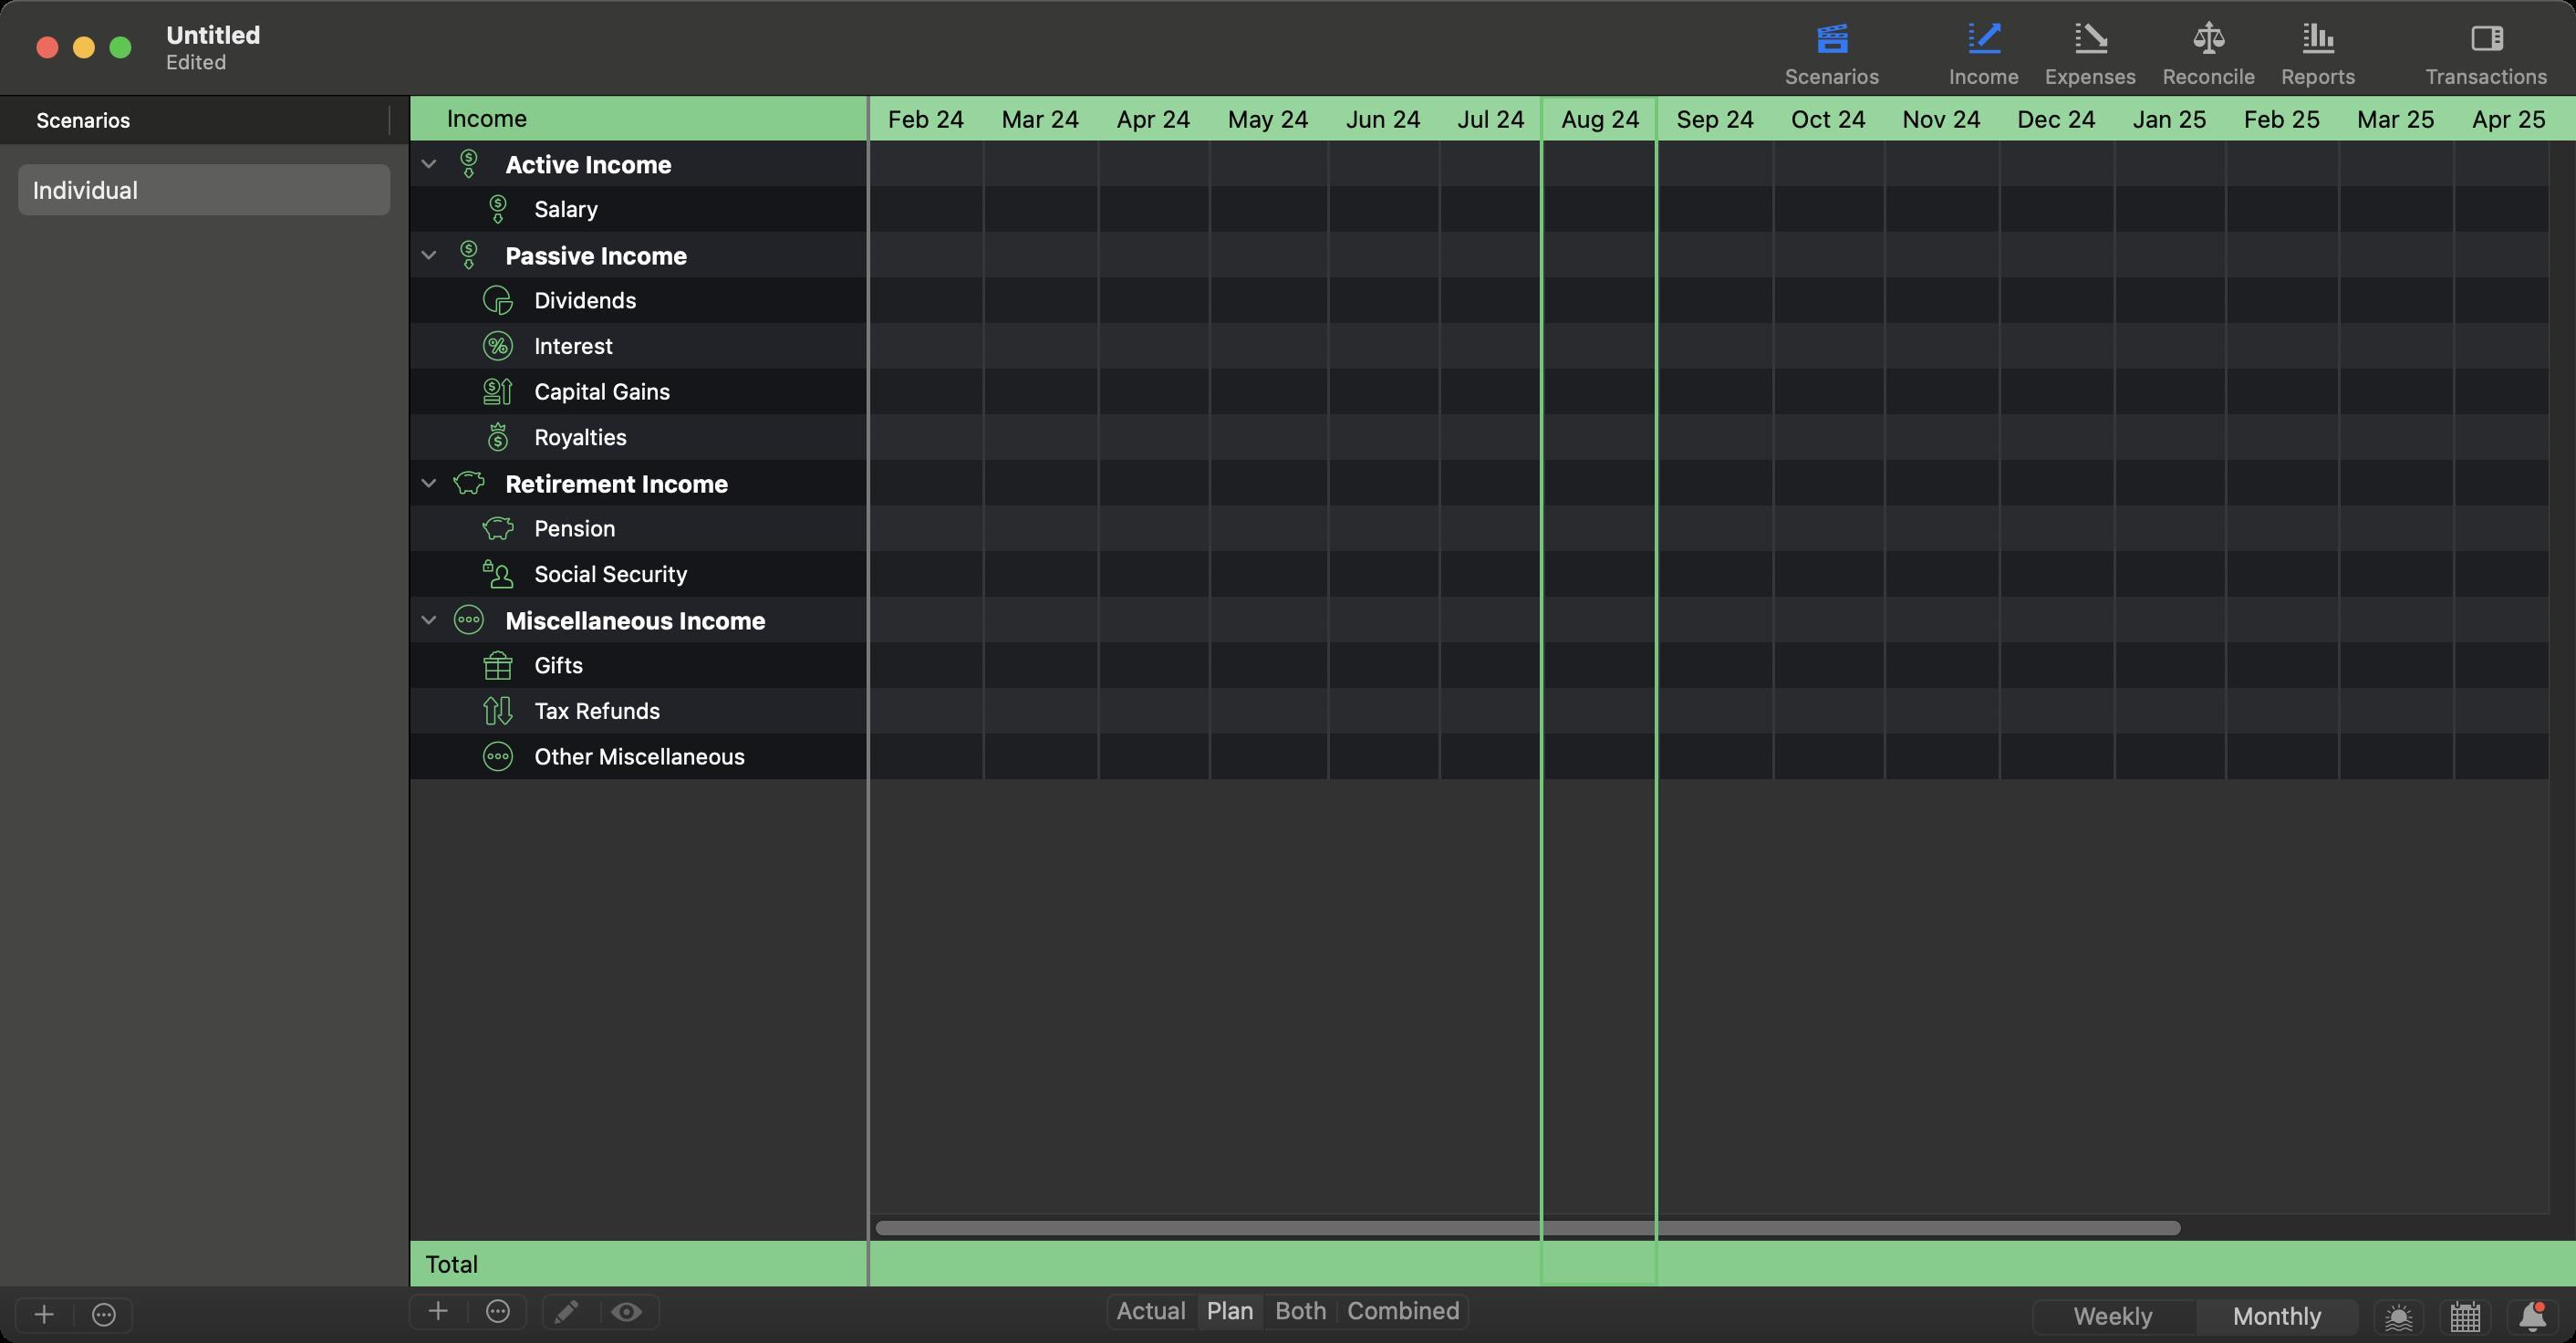
Accessibility tree:
{"name": "Untitled", "role": "AXWindow", "description": null, "role_description": "standard window", "value": null, "position": "316.00;214.00", "size": "1412;736", "children": [{"name": null, "role": "AXGroup", "description": null, "role_description": "group", "value": null, "position": "0.00;705.00", "size": "1412;31", "children": [{"name": null, "role": "AXGroup", "description": null, "role_description": "group", "value": null, "position": "223.00;708.00", "size": "67;23", "children": [{"name": null, "role": "AXMenuButton", "description": "add", "role_description": "menu button", "value": null, "position": "223.00;708.00", "size": "34;23", "children": []}, {"name": null, "role": "AXMenuButton", "description": "action", "role_description": "menu button", "value": null, "position": "257.00;708.00", "size": "33;23", "children": []}]}, {"name": null, "role": "AXGroup", "description": null, "role_description": "group", "value": null, "position": "296.00;708.00", "size": "67;23", "children": [{"name": null, "role": "AXButton", "description": null, "role_description": "button", "value": null, "position": "296.00;708.00", "size": "34;23", "children": []}, {"name": null, "role": "AXButton", "description": null, "role_description": "button", "value": null, "position": "330.00;708.00", "size": "33;23", "children": []}]}, {"name": null, "role": "AXRadioGroup", "description": null, "role_description": "radio group", "value": "{\n    \"name\": null,\n    \"role\": \"AXRadioButton\",\n    \"description\": \"Plan\",\n    \"role_description\": \"radio button\",\n    \"value\": 1,\n    \"position\": \"656.50;708.00\",\n    \"size\": \"37;23\",\n    \"children\": []\n}", "position": "605.50;708.00", "size": "201;23", "children": [{"name": null, "role": "AXRadioButton", "description": "Actual", "role_description": "radio button", "value": 0, "position": "605.50;708.00", "size": "51;23", "children": []}, {"name": null, "role": "AXRadioButton", "description": "Plan", "role_description": "radio button", "value": 1, "position": "656.50;708.00", "size": "37;23", "children": []}, {"name": null, "role": "AXRadioButton", "description": "Both", "role_description": "radio button", "value": 0, "position": "693.50;708.00", "size": "40;23", "children": []}, {"name": null, "role": "AXRadioButton", "description": "Combined", "role_description": "radio button", "value": 0, "position": "733.50;708.00", "size": "73;23", "children": []}]}]}, {"name": null, "role": "AXGroup", "description": null, "role_description": "group", "value": null, "position": "7.00;710.00", "size": "67;23", "children": [{"name": null, "role": "AXMenuButton", "description": "add", "role_description": "menu button", "value": null, "position": "7.00;710.00", "size": "34;23", "children": []}, {"name": null, "role": "AXMenuButton", "description": "action", "role_description": "menu button", "value": null, "position": "41.00;710.00", "size": "33;23", "children": []}]}, {"name": null, "role": "AXRadioGroup", "description": null, "role_description": "radio group", "value": "{\n    \"name\": null,\n    \"role\": \"AXRadioButton\",\n    \"description\": \"Monthly\",\n    \"role_description\": \"radio button\",\n    \"value\": 1,\n    \"position\": \"1204.00;711.00\",\n    \"size\": \"90;23\",\n    \"children\": []\n}", "position": "1113.00;711.00", "size": "181;23", "children": [{"name": null, "role": "AXRadioButton", "description": "Weekly", "role_description": "radio button", "value": 0, "position": "1113.00;711.00", "size": "91;23", "children": []}, {"name": null, "role": "AXRadioButton", "description": "Monthly", "role_description": "radio button", "value": 1, "position": "1204.00;711.00", "size": "90;23", "children": []}]}, {"name": "", "role": "AXButton", "description": null, "role_description": "button", "value": null, "position": "1300.00;711.00", "size": "30;23", "children": []}, {"name": "", "role": "AXButton", "description": null, "role_description": "button", "value": null, "position": "1336.00;711.00", "size": "31;23", "children": []}, {"name": "", "role": "AXButton", "description": null, "role_description": "button", "value": null, "position": "1373.00;711.00", "size": "31;23", "children": []}, {"name": null, "role": "AXSplitGroup", "description": null, "role_description": "split group", "value": null, "position": "0.00;52.00", "size": "1412;653", "children": [{"name": null, "role": "AXScrollArea", "description": null, "role_description": "scroll area", "value": null, "position": "0.00;52.00", "size": "224;653", "children": [{"name": null, "role": "AXTable", "description": null, "role_description": "table", "value": null, "position": "0.00;80.00", "size": "224;625", "children": [{"name": null, "role": "AXRow", "description": null, "role_description": "table row", "value": null, "position": "0.00;90.00", "size": "224;28", "children": [{"name": null, "role": "AXCell", "description": null, "role_description": "cell", "value": null, "position": "16.00;90.00", "size": "192;28", "children": [{"name": null, "role": "AXTextField", "description": null, "role_description": "text field", "value": "Individual", "position": "16.00;96.00", "size": "194;16", "children": []}]}]}, {"name": null, "role": "AXColumn", "description": null, "role_description": "column", "value": null, "position": "10.00;80.00", "size": "204;625", "children": []}, {"name": null, "role": "AXGroup", "description": null, "role_description": "group", "value": null, "position": "0.00;52.00", "size": "224;28", "children": [{"name": "Scenarios", "role": "AXButton", "description": null, "role_description": "sort button", "value": null, "position": "10.00;52.00", "size": "204;28", "children": []}]}]}]}, {"name": null, "role": "AXSplitter", "description": null, "role_description": "splitter", "value": 224.0, "position": "224.00;52.00", "size": "1;653", "children": []}, {"name": null, "role": "AXScrollArea", "description": null, "role_description": "scroll area", "value": null, "position": "477.00;52.00", "size": "935;25", "children": [{"name": null, "role": "AXTable", "description": null, "role_description": "table", "value": null, "position": "477.00;52.00", "size": "1174;25", "children": [{"name": null, "role": "AXRow", "description": null, "role_description": "table row", "value": null, "position": "477.00;52.00", "size": "1174;25", "children": [{"name": null, "role": "AXCell", "description": null, "role_description": "cell", "value": null, "position": "477.00;52.00", "size": "1174;25", "children": []}]}, {"name": null, "role": "AXColumn", "description": null, "role_description": "column", "value": null, "position": "477.00;52.00", "size": "1174;25", "children": []}]}]}, {"name": null, "role": "AXScrollArea", "description": null, "role_description": "scroll area", "value": null, "position": "477.00;680.00", "size": "935;25", "children": [{"name": null, "role": "AXTable", "description": null, "role_description": "table", "value": null, "position": "477.00;680.00", "size": "1174;25", "children": [{"name": null, "role": "AXRow", "description": null, "role_description": "table row", "value": null, "position": "477.00;680.00", "size": "1174;25", "children": [{"name": null, "role": "AXCell", "description": null, "role_description": "cell", "value": null, "position": "477.00;680.00", "size": "1174;25", "children": []}]}, {"name": null, "role": "AXColumn", "description": null, "role_description": "column", "value": null, "position": "477.00;680.00", "size": "1174;25", "children": []}]}]}, {"name": null, "role": "AXScrollArea", "description": null, "role_description": "scroll area", "value": null, "position": "477.00;77.00", "size": "935;603", "children": [{"name": null, "role": "AXTable", "description": null, "role_description": "table", "value": null, "position": "477.00;77.00", "size": "1174;588", "children": [{"name": null, "role": "AXRow", "description": null, "role_description": "table row", "value": null, "position": "477.00;77.00", "size": "1174;25", "children": [{"name": null, "role": "AXCell", "description": null, "role_description": "cell", "value": null, "position": "477.00;77.00", "size": "1174;25", "children": []}]}, {"name": null, "role": "AXRow", "description": null, "role_description": "table row", "value": null, "position": "477.00;102.00", "size": "1174;25", "children": [{"name": null, "role": "AXCell", "description": null, "role_description": "cell", "value": null, "position": "477.00;102.00", "size": "1174;25", "children": []}]}, {"name": null, "role": "AXRow", "description": null, "role_description": "table row", "value": null, "position": "477.00;127.00", "size": "1174;25", "children": [{"name": null, "role": "AXCell", "description": null, "role_description": "cell", "value": null, "position": "477.00;127.00", "size": "1174;25", "children": []}]}, {"name": null, "role": "AXRow", "description": null, "role_description": "table row", "value": null, "position": "477.00;152.00", "size": "1174;25", "children": [{"name": null, "role": "AXCell", "description": null, "role_description": "cell", "value": null, "position": "477.00;152.00", "size": "1174;25", "children": []}]}, {"name": null, "role": "AXRow", "description": null, "role_description": "table row", "value": null, "position": "477.00;177.00", "size": "1174;25", "children": [{"name": null, "role": "AXCell", "description": null, "role_description": "cell", "value": null, "position": "477.00;177.00", "size": "1174;25", "children": []}]}, {"name": null, "role": "AXRow", "description": null, "role_description": "table row", "value": null, "position": "477.00;202.00", "size": "1174;25", "children": [{"name": null, "role": "AXCell", "description": null, "role_description": "cell", "value": null, "position": "477.00;202.00", "size": "1174;25", "children": []}]}, {"name": null, "role": "AXRow", "description": null, "role_description": "table row", "value": null, "position": "477.00;227.00", "size": "1174;25", "children": [{"name": null, "role": "AXCell", "description": null, "role_description": "cell", "value": null, "position": "477.00;227.00", "size": "1174;25", "children": []}]}, {"name": null, "role": "AXRow", "description": null, "role_description": "table row", "value": null, "position": "477.00;252.00", "size": "1174;25", "children": [{"name": null, "role": "AXCell", "description": null, "role_description": "cell", "value": null, "position": "477.00;252.00", "size": "1174;25", "children": []}]}, {"name": null, "role": "AXRow", "description": null, "role_description": "table row", "value": null, "position": "477.00;277.00", "size": "1174;25", "children": [{"name": null, "role": "AXCell", "description": null, "role_description": "cell", "value": null, "position": "477.00;277.00", "size": "1174;25", "children": []}]}, {"name": null, "role": "AXRow", "description": null, "role_description": "table row", "value": null, "position": "477.00;302.00", "size": "1174;25", "children": [{"name": null, "role": "AXCell", "description": null, "role_description": "cell", "value": null, "position": "477.00;302.00", "size": "1174;25", "children": []}]}, {"name": null, "role": "AXRow", "description": null, "role_description": "table row", "value": null, "position": "477.00;327.00", "size": "1174;25", "children": [{"name": null, "role": "AXCell", "description": null, "role_description": "cell", "value": null, "position": "477.00;327.00", "size": "1174;25", "children": []}]}, {"name": null, "role": "AXRow", "description": null, "role_description": "table row", "value": null, "position": "477.00;352.00", "size": "1174;25", "children": [{"name": null, "role": "AXCell", "description": null, "role_description": "cell", "value": null, "position": "477.00;352.00", "size": "1174;25", "children": []}]}, {"name": null, "role": "AXRow", "description": null, "role_description": "table row", "value": null, "position": "477.00;377.00", "size": "1174;25", "children": [{"name": null, "role": "AXCell", "description": null, "role_description": "cell", "value": null, "position": "477.00;377.00", "size": "1174;25", "children": []}]}, {"name": null, "role": "AXRow", "description": null, "role_description": "table row", "value": null, "position": "477.00;402.00", "size": "1174;25", "children": [{"name": null, "role": "AXCell", "description": null, "role_description": "cell", "value": null, "position": "477.00;402.00", "size": "1174;25", "children": []}]}, {"name": null, "role": "AXColumn", "description": null, "role_description": "column", "value": null, "position": "477.00;77.00", "size": "1174;588", "children": []}]}, {"name": null, "role": "AXScrollBar", "description": null, "role_description": "scroll bar", "value": 0.0, "position": "477.00;665.00", "size": "920;15", "children": [{"name": null, "role": "AXValueIndicator", "description": null, "role_description": "value indicator", "value": 0.0, "position": "479.00;665.00", "size": "718;15", "children": []}, {"name": null, "role": "AXButton", "description": null, "role_description": "increment arrow button", "value": null, "position": "477.00;665.00", "size": "0;0", "children": []}, {"name": null, "role": "AXButton", "description": null, "role_description": "decrement arrow button", "value": null, "position": "477.00;665.00", "size": "0;0", "children": []}, {"name": null, "role": "AXButton", "description": null, "role_description": "increment page button", "value": null, "position": "1197.00;665.00", "size": "200;15", "children": []}, {"name": null, "role": "AXButton", "description": null, "role_description": "decrement page button", "value": null, "position": "477.00;665.00", "size": "2;15", "children": []}]}, {"name": null, "role": "AXScrollBar", "description": null, "role_description": "scroll bar", "value": 0.0, "position": "1397.00;77.00", "size": "15;588", "children": []}]}, {"name": null, "role": "AXScrollArea", "description": null, "role_description": "scroll area", "value": null, "position": "225.00;77.00", "size": "250;603", "children": [{"name": null, "role": "AXTable", "description": null, "role_description": "table", "value": null, "position": "225.00;77.00", "size": "250;603", "children": [{"name": null, "role": "AXRow", "description": null, "role_description": "table row", "value": null, "position": "225.00;77.00", "size": "250;25", "children": [{"name": null, "role": "AXCell", "description": null, "role_description": "cell", "value": null, "position": "225.00;77.00", "size": "250;25", "children": [{"name": null, "role": "AXDisclosureTriangle", "description": null, "role_description": "disclosure triangle", "value": 1, "position": "229.00;77.00", "size": "13;25", "children": []}]}]}, {"name": null, "role": "AXRow", "description": null, "role_description": "table row", "value": null, "position": "225.00;102.00", "size": "250;25", "children": [{"name": null, "role": "AXCell", "description": null, "role_description": "cell", "value": null, "position": "225.00;102.00", "size": "250;25", "children": []}]}, {"name": null, "role": "AXRow", "description": null, "role_description": "table row", "value": null, "position": "225.00;127.00", "size": "250;25", "children": [{"name": null, "role": "AXCell", "description": null, "role_description": "cell", "value": null, "position": "225.00;127.00", "size": "250;25", "children": [{"name": null, "role": "AXDisclosureTriangle", "description": null, "role_description": "disclosure triangle", "value": 1, "position": "229.00;127.00", "size": "13;25", "children": []}]}]}, {"name": null, "role": "AXRow", "description": null, "role_description": "table row", "value": null, "position": "225.00;152.00", "size": "250;25", "children": [{"name": null, "role": "AXCell", "description": null, "role_description": "cell", "value": null, "position": "225.00;152.00", "size": "250;25", "children": []}]}, {"name": null, "role": "AXRow", "description": null, "role_description": "table row", "value": null, "position": "225.00;177.00", "size": "250;25", "children": [{"name": null, "role": "AXCell", "description": null, "role_description": "cell", "value": null, "position": "225.00;177.00", "size": "250;25", "children": []}]}, {"name": null, "role": "AXRow", "description": null, "role_description": "table row", "value": null, "position": "225.00;202.00", "size": "250;25", "children": [{"name": null, "role": "AXCell", "description": null, "role_description": "cell", "value": null, "position": "225.00;202.00", "size": "250;25", "children": []}]}, {"name": null, "role": "AXRow", "description": null, "role_description": "table row", "value": null, "position": "225.00;227.00", "size": "250;25", "children": [{"name": null, "role": "AXCell", "description": null, "role_description": "cell", "value": null, "position": "225.00;227.00", "size": "250;25", "children": []}]}, {"name": null, "role": "AXRow", "description": null, "role_description": "table row", "value": null, "position": "225.00;252.00", "size": "250;25", "children": [{"name": null, "role": "AXCell", "description": null, "role_description": "cell", "value": null, "position": "225.00;252.00", "size": "250;25", "children": [{"name": null, "role": "AXDisclosureTriangle", "description": null, "role_description": "disclosure triangle", "value": 1, "position": "229.00;252.00", "size": "13;25", "children": []}]}]}, {"name": null, "role": "AXRow", "description": null, "role_description": "table row", "value": null, "position": "225.00;277.00", "size": "250;25", "children": [{"name": null, "role": "AXCell", "description": null, "role_description": "cell", "value": null, "position": "225.00;277.00", "size": "250;25", "children": []}]}, {"name": null, "role": "AXRow", "description": null, "role_description": "table row", "value": null, "position": "225.00;302.00", "size": "250;25", "children": [{"name": null, "role": "AXCell", "description": null, "role_description": "cell", "value": null, "position": "225.00;302.00", "size": "250;25", "children": []}]}, {"name": null, "role": "AXRow", "description": null, "role_description": "table row", "value": null, "position": "225.00;327.00", "size": "250;25", "children": [{"name": null, "role": "AXCell", "description": null, "role_description": "cell", "value": null, "position": "225.00;327.00", "size": "250;25", "children": [{"name": null, "role": "AXDisclosureTriangle", "description": null, "role_description": "disclosure triangle", "value": 1, "position": "229.00;327.00", "size": "13;25", "children": []}]}]}, {"name": null, "role": "AXRow", "description": null, "role_description": "table row", "value": null, "position": "225.00;352.00", "size": "250;25", "children": [{"name": null, "role": "AXCell", "description": null, "role_description": "cell", "value": null, "position": "225.00;352.00", "size": "250;25", "children": []}]}, {"name": null, "role": "AXRow", "description": null, "role_description": "table row", "value": null, "position": "225.00;377.00", "size": "250;25", "children": [{"name": null, "role": "AXCell", "description": null, "role_description": "cell", "value": null, "position": "225.00;377.00", "size": "250;25", "children": []}]}, {"name": null, "role": "AXRow", "description": null, "role_description": "table row", "value": null, "position": "225.00;402.00", "size": "250;25", "children": [{"name": null, "role": "AXCell", "description": null, "role_description": "cell", "value": null, "position": "225.00;402.00", "size": "250;25", "children": []}]}, {"name": null, "role": "AXColumn", "description": null, "role_description": "column", "value": null, "position": "225.00;77.00", "size": "250;603", "children": []}]}, {"name": null, "role": "AXScrollBar", "description": null, "role_description": "scroll bar", "value": 0.0, "position": "475.00;77.00", "size": "0;603", "children": []}]}, {"name": null, "role": "AXStaticText", "description": null, "role_description": "text", "value": "Income", "position": "243.00;56.50", "size": "214;16", "children": []}, {"name": null, "role": "AXStaticText", "description": null, "role_description": "text", "value": "Total", "position": "231.00;684.50", "size": "226;16", "children": []}, {"name": null, "role": "AXSplitter", "description": null, "role_description": "splitter", "value": 1187.0, "position": "1412.00;52.00", "size": "1;653", "children": []}]}, {"name": null, "role": "AXToolbar", "description": null, "role_description": "toolbar", "value": null, "position": "0.00;0.00", "size": "1412;52", "children": [{"name": "Scenarios", "role": "AXCheckBox", "description": null, "role_description": "checkbox", "value": 1, "position": "971.50;0.00", "size": "66;52", "children": []}, {"name": "Income", "role": "AXCheckBox", "description": null, "role_description": "checkbox", "value": 1, "position": "1061.50;0.00", "size": "52;52", "children": []}, {"name": "Expenses", "role": "AXCheckBox", "description": null, "role_description": "checkbox", "value": 0, "position": "1114.00;0.00", "size": "64;52", "children": []}, {"name": "Reconcile", "role": "AXCheckBox", "description": null, "role_description": "checkbox", "value": 0, "position": "1178.50;0.00", "size": "65;52", "children": []}, {"name": "Reports", "role": "AXCheckBox", "description": null, "role_description": "checkbox", "value": 0, "position": "1243.50;0.00", "size": "55;52", "children": []}, {"name": "Transactions", "role": "AXCheckBox", "description": null, "role_description": "checkbox", "value": 0, "position": "1322.50;0.00", "size": "82;52", "children": []}]}, {"name": null, "role": "AXButton", "description": null, "role_description": "close button", "value": null, "position": "19.00;18.00", "size": "14;16", "children": []}, {"name": null, "role": "AXButton", "description": null, "role_description": "full screen button", "value": null, "position": "59.00;18.00", "size": "14;16", "children": [{"name": null, "role": "AXGroup", "description": null, "role_description": "group", "value": null, "position": "59.00;18.00", "size": "14;16", "children": []}]}, {"name": null, "role": "AXButton", "description": null, "role_description": "minimize button", "value": null, "position": "39.00;18.00", "size": "14;16", "children": []}, {"name": null, "role": "AXStaticText", "description": null, "role_description": "text", "value": "Untitled", "position": "87.00;0.00", "size": "884;52", "children": []}]}